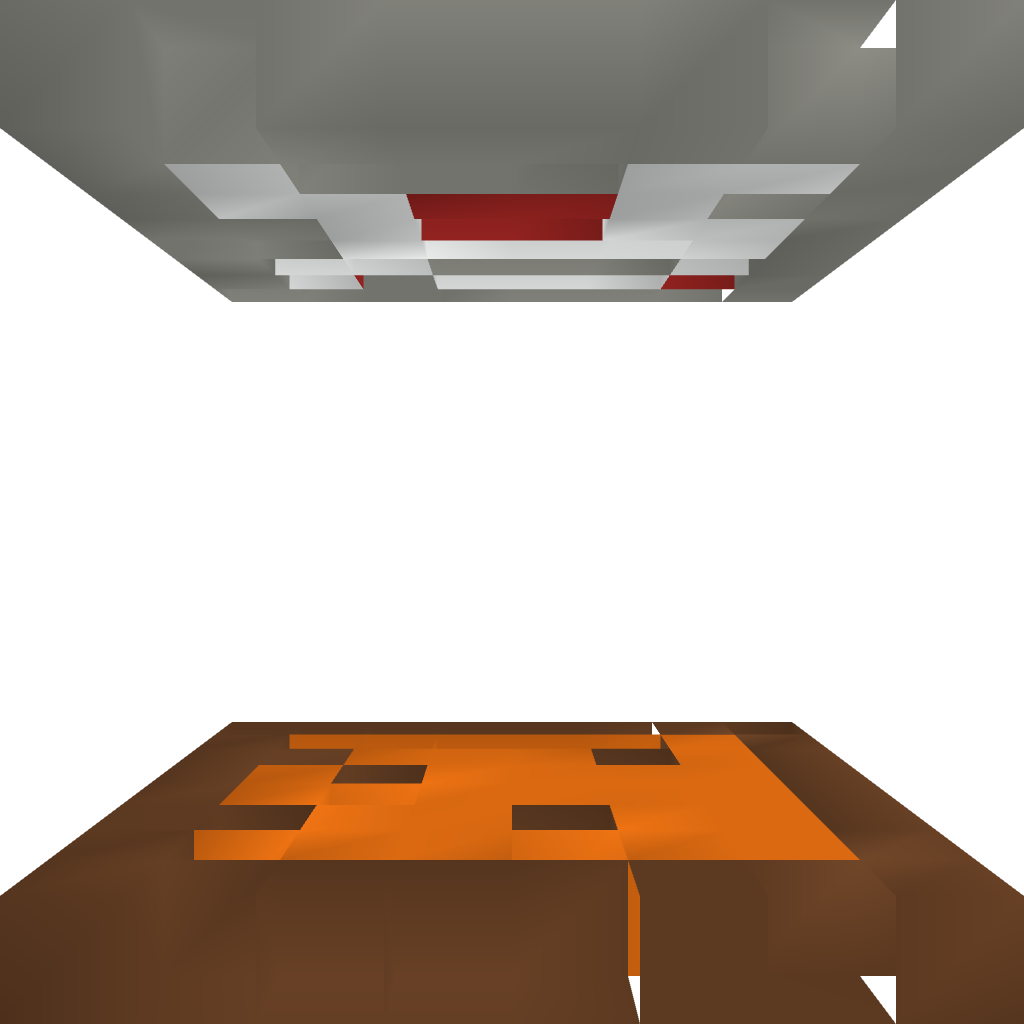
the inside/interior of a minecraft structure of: CakeHead